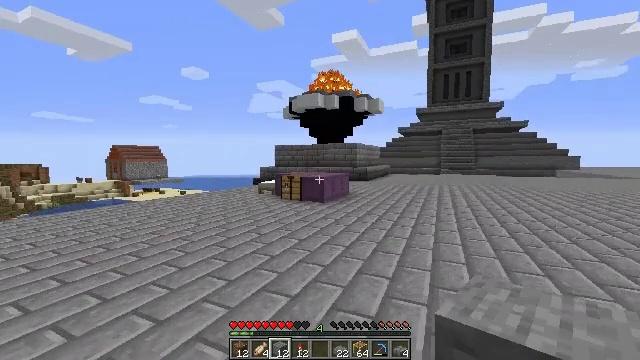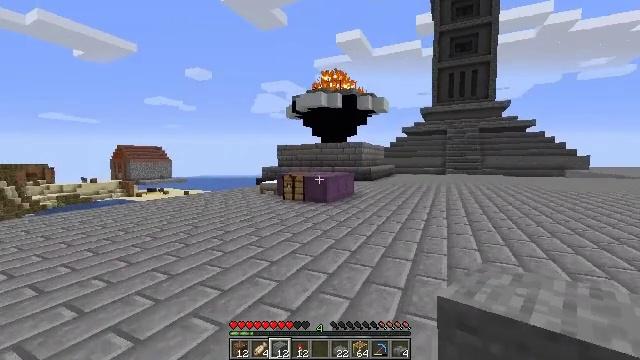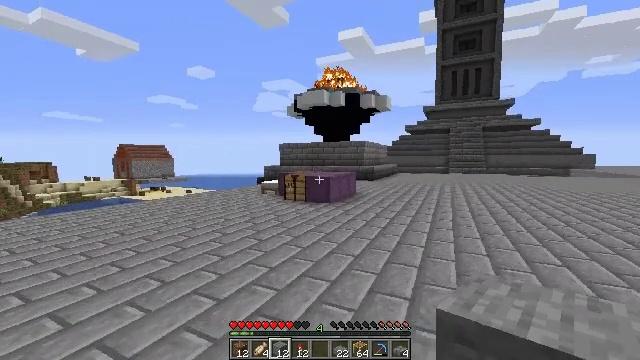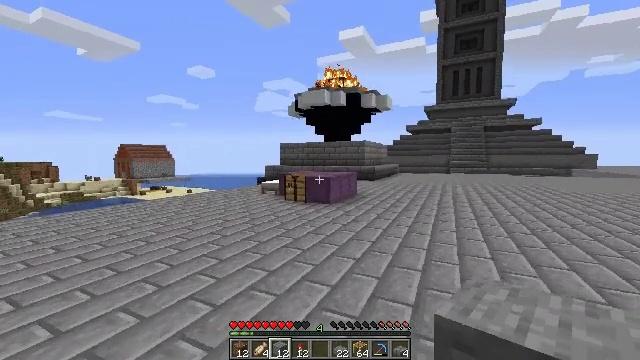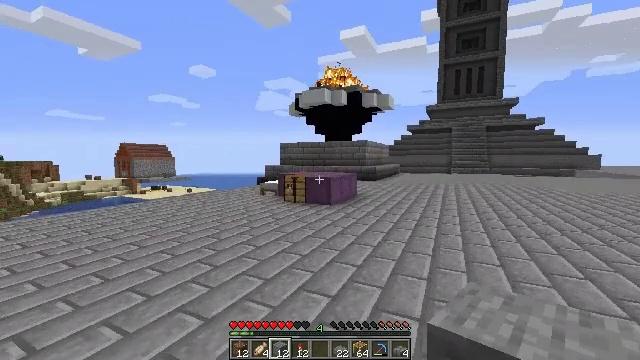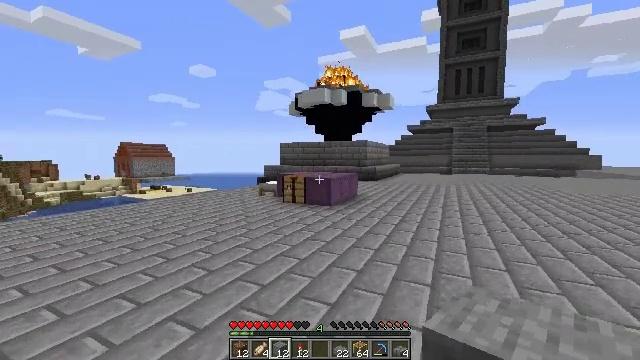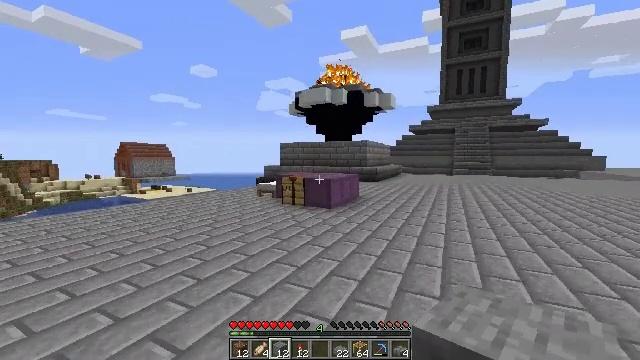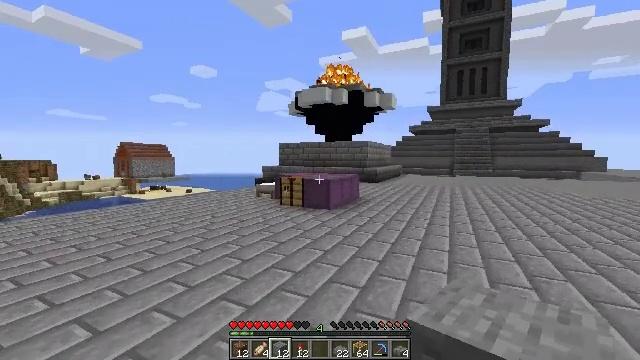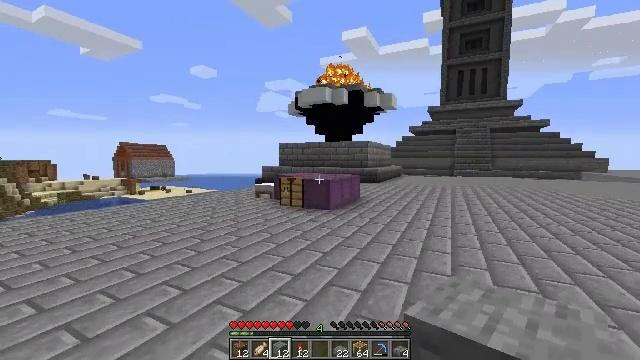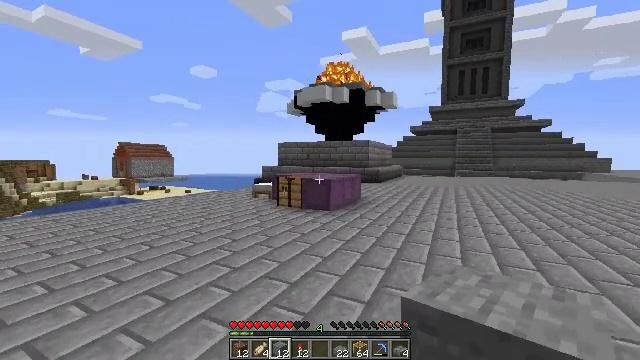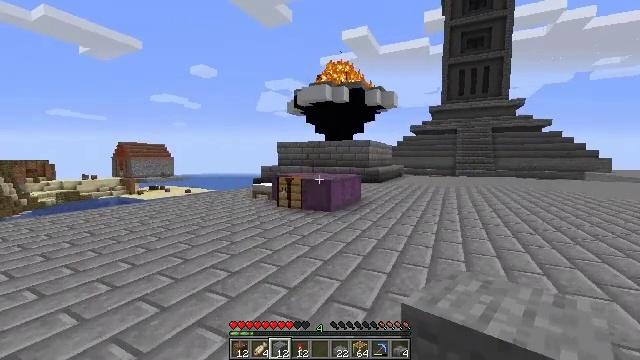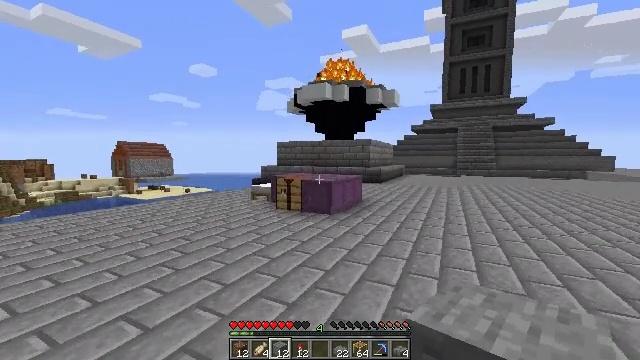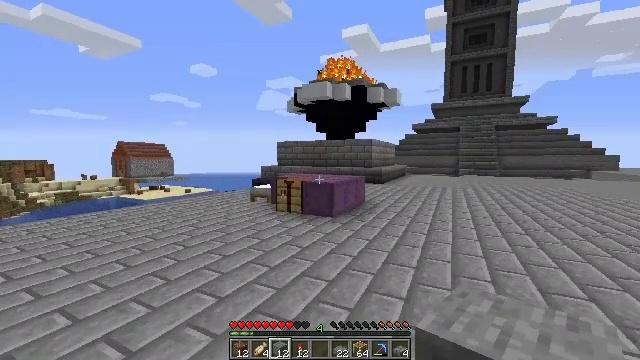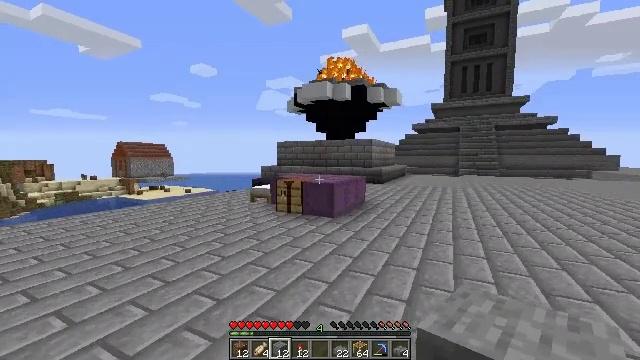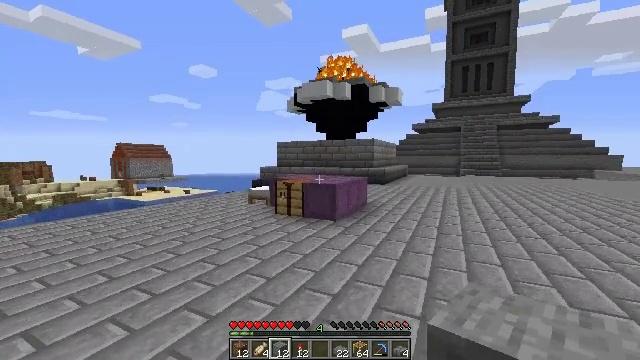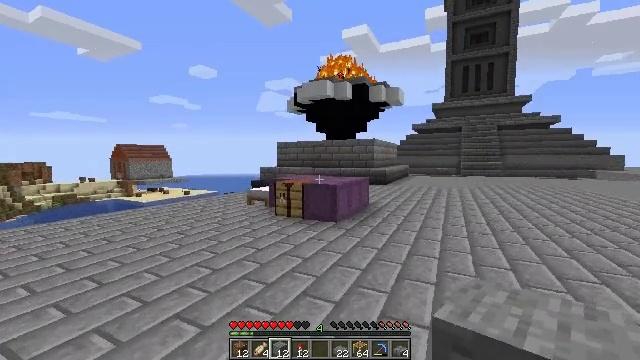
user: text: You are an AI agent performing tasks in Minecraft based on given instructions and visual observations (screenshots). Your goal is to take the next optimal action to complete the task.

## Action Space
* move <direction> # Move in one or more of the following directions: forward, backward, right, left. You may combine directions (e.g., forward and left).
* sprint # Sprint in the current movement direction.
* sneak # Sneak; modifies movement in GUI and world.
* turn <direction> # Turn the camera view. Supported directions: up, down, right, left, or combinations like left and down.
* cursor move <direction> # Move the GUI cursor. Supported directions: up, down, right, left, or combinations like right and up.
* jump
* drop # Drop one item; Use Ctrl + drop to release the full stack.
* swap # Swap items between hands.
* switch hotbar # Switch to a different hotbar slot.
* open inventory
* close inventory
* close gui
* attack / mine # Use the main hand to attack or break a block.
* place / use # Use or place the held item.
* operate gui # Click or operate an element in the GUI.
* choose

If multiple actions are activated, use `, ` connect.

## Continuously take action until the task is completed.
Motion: motion action
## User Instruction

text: Retrieve the shulker box into the inventory.
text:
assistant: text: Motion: move forward
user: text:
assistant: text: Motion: move forward
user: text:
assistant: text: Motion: move forward
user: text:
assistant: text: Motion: move forward
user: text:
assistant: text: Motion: move forward
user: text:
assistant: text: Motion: move forward
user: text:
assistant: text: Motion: move forward
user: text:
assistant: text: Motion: move forward
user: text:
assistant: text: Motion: move forward
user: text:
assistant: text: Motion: move forward
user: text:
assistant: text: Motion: move forward
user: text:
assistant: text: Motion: move forward
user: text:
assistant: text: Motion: move forward
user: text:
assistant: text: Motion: move forward
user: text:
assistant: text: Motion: move forward
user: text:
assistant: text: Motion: move forward
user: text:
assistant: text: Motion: move forward
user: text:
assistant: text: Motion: move forward
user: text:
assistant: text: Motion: move forward
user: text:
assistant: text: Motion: move forward
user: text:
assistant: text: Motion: move forward
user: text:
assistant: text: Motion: move forward
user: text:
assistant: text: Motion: move forward
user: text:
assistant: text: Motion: move forward, turn left and down
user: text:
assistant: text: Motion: move forward, turn down
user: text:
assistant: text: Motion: move forward, turn left and down
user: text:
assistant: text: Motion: move forward
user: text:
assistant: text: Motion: move forward
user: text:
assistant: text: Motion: move forward
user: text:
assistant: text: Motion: move forward and move left